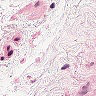
Metastatic tissue present: no